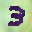
Label: 3